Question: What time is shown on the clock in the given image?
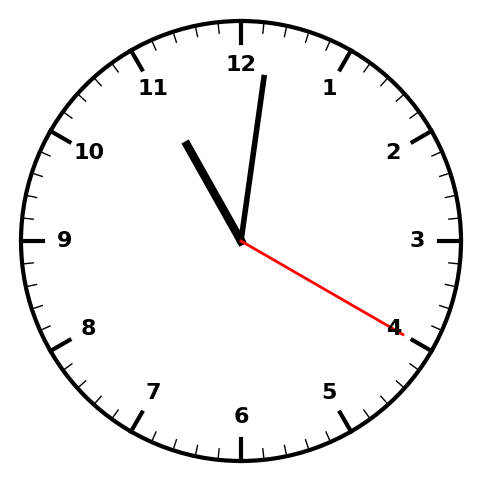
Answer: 11:01:20